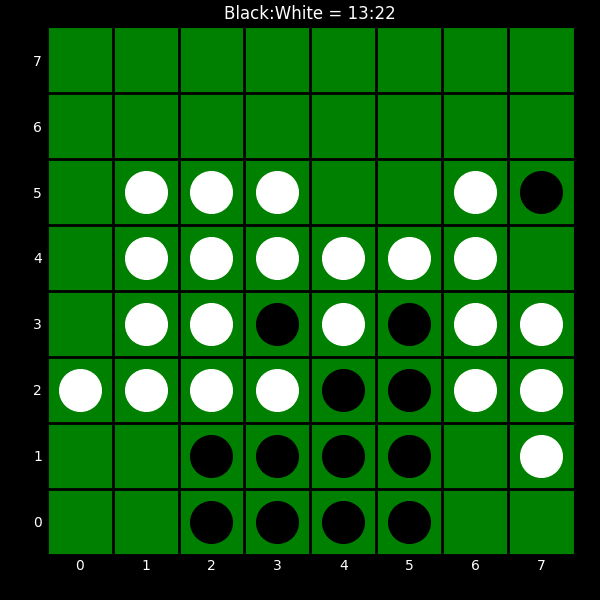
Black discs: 13
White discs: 22